Interaction volume radius: 10 \u00c5
Interaction volume height: 40 \u00c5
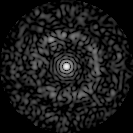
Disorder parameter: 0.84